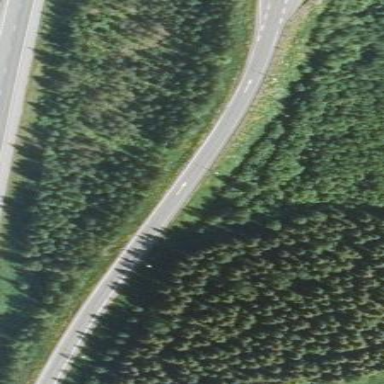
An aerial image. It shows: Evergreen woodland with needle-leaved trees.